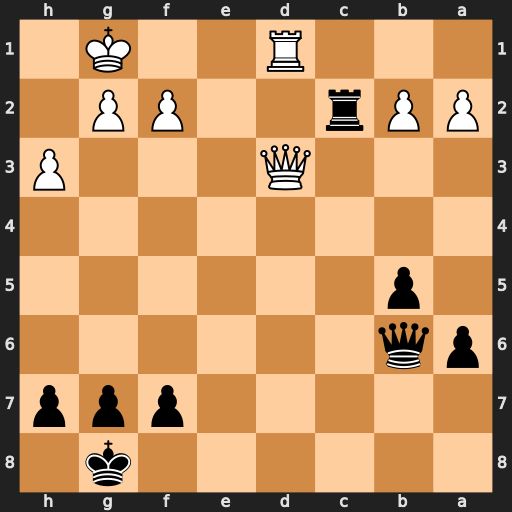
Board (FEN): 6k1/5ppp/pq6/1p6/8/3Q3P/PPr2PP1/3R2K1
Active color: b
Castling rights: -
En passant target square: -
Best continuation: Qxf2+ Kh2 Qxg2#